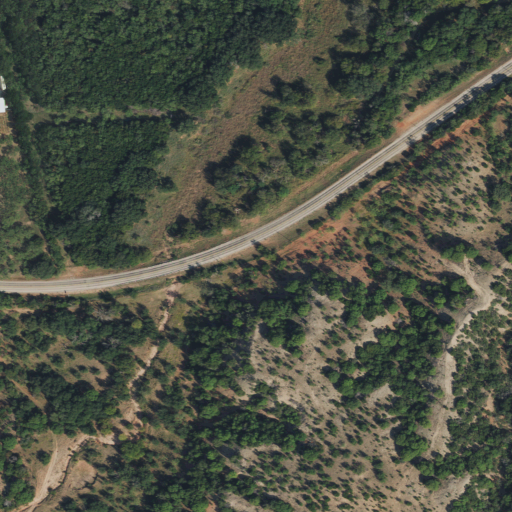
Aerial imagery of valley in Texas named Jordan Hollow containing shrub, evergreen forest, open development, deciduous forest, grassland, low intensity development, and medium intensity development